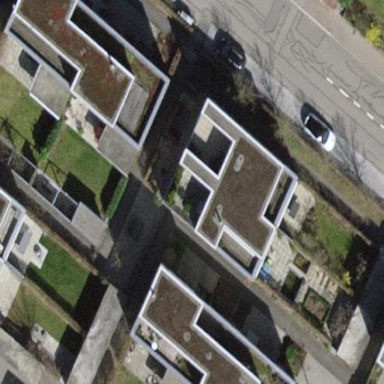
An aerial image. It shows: Flat-roofed building.